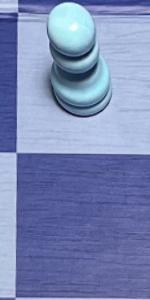
Label: Empty